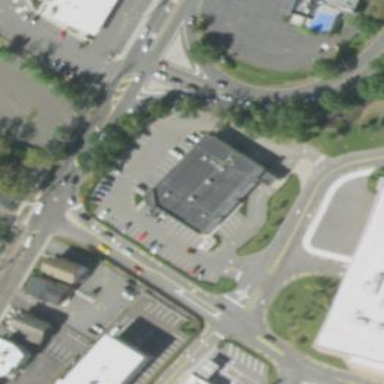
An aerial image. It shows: Pharmacy building providing healthcare services.